Question: In VS2012 my Test Explorer window is set to Auto Hide

How to make this window appear when I run tests eg:
Ctrl+R, T
I am keen to just use the VS test runner.
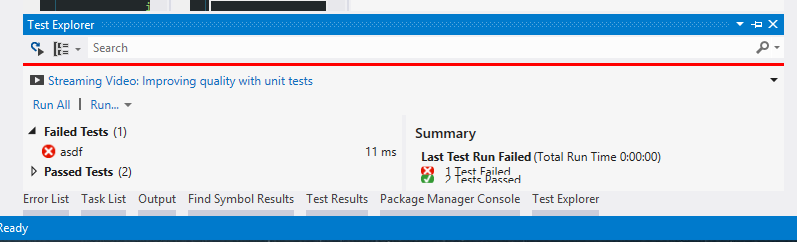
Answer: The auto focus/unhide functionality is not enabled for the Test Explorer